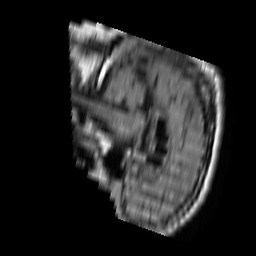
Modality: FLAIR
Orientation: sagittal
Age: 64
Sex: male
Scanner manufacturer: philips
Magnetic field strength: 1.5 T
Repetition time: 11 s
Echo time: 0.14 s